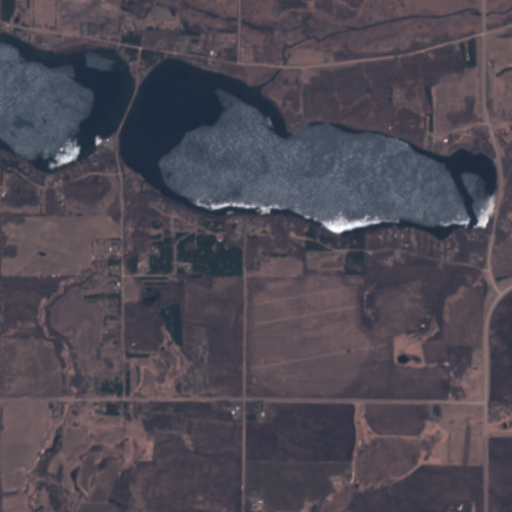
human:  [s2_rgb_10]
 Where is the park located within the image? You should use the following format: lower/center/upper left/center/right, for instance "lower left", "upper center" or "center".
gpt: The park is located in the center left of the image.
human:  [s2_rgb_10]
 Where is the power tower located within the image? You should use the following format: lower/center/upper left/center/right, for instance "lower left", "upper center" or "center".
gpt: The power tower is located in the right of the image.
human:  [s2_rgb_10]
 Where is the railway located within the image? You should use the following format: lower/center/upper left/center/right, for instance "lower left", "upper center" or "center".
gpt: The railway is located in the left of the image.
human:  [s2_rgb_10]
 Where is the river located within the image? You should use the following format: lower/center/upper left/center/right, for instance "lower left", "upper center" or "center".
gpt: The river is located in the upper center of the image.
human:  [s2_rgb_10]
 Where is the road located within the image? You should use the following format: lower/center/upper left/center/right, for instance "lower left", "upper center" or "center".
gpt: There is no road in the image.